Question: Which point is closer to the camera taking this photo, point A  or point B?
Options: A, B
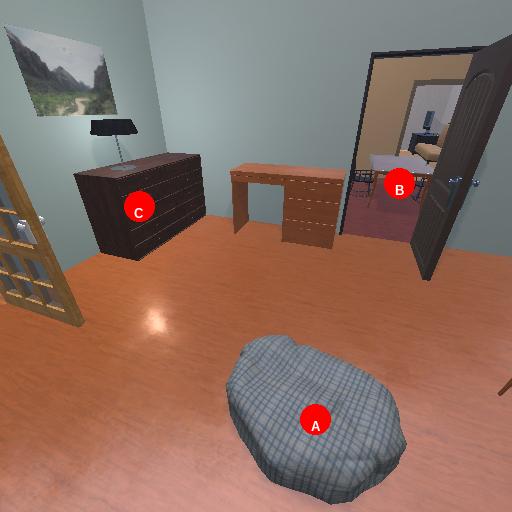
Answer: A